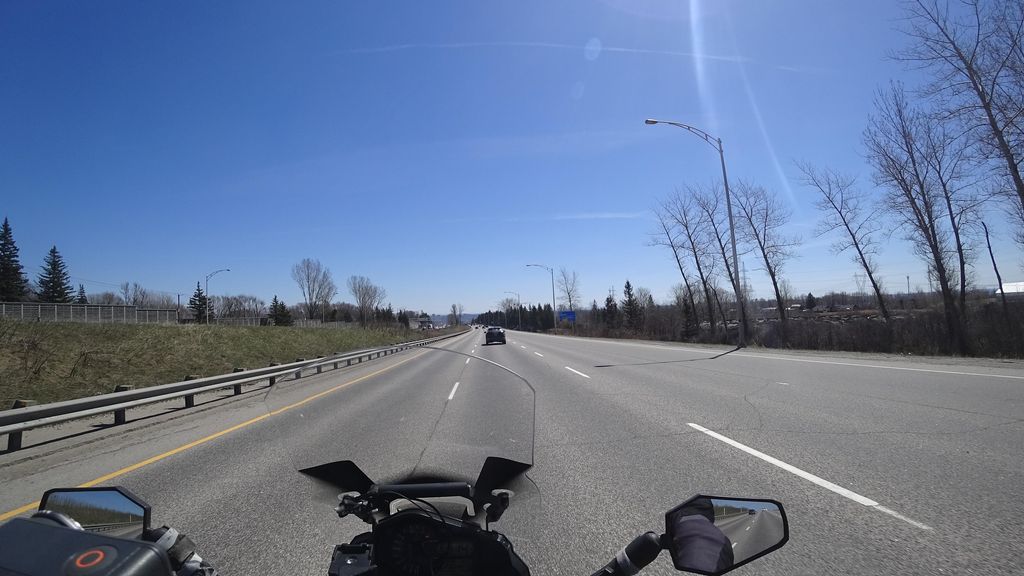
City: quebec_city